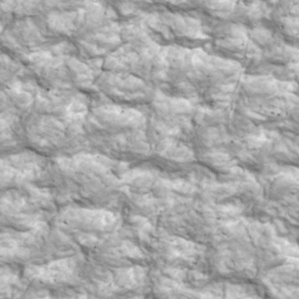
Label: non_frost